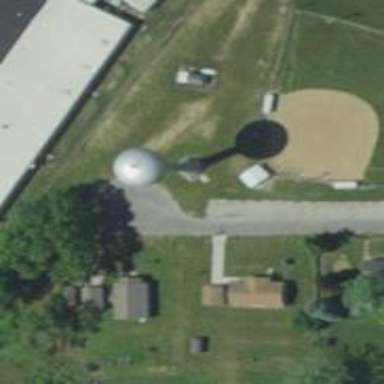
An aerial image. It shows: Water tower that is man-made.